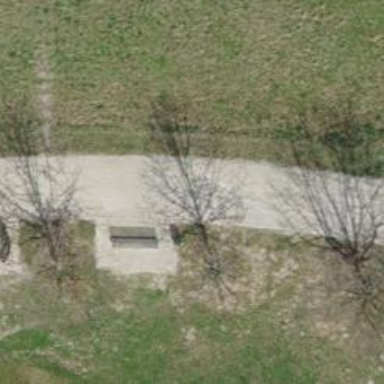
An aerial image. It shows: Bench for seating.